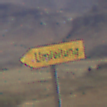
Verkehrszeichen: UmleitungswegweiserLinksweisend
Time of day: Midday
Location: Outdoor (Nature)
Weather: Clear
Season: NotSpecified
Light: Natural